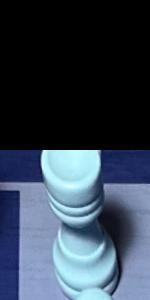
Label: Rook_White